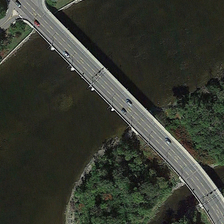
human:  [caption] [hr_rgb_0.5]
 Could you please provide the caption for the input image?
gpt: several cars are on a bridge voer a river with some green trees in two sides .

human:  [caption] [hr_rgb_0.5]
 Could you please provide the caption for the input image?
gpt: several cars are on a bridge voer a river with some green trees in two sides .

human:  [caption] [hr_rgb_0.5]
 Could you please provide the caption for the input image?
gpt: several cars are on a bridge voer a river with some green trees in two sides .

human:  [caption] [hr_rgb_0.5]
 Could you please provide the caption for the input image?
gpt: several cars are on a bridge voer a river with some green trees in two sides .

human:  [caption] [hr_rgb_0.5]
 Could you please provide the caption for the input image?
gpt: several cars are on a bridge voer a river with some green trees in two sides .